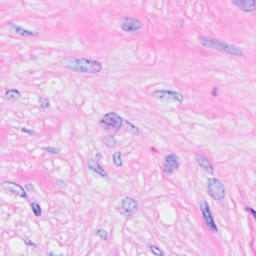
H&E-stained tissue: Breast